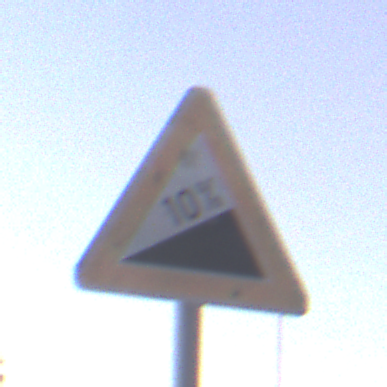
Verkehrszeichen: Steigung10
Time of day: SunriseSunset
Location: Outdoor (Suburban)
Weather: PartlyCloudy
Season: NotSpecified
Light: Natural